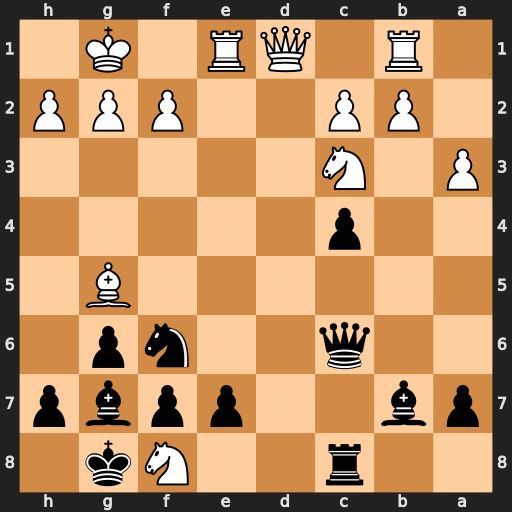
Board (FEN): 2r2Nk1/pb2ppbp/2q2np1/6B1/2p5/P1N5/1PP2PPP/1R1QR1K1
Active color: b
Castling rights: -
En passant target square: -
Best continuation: Qxg2#